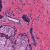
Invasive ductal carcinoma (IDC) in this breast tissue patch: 0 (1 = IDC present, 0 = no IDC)